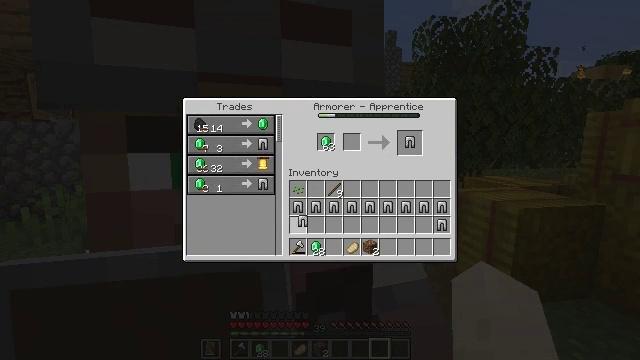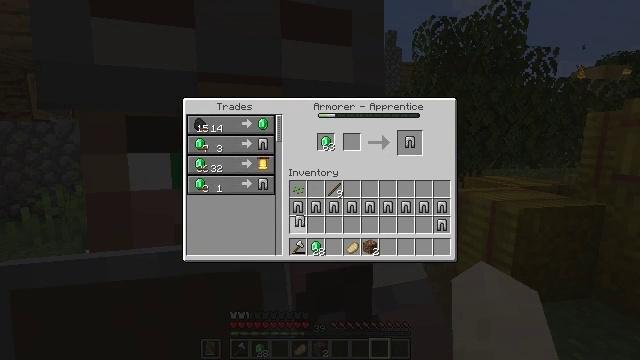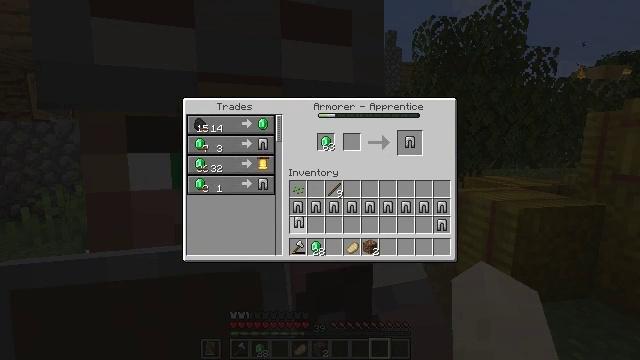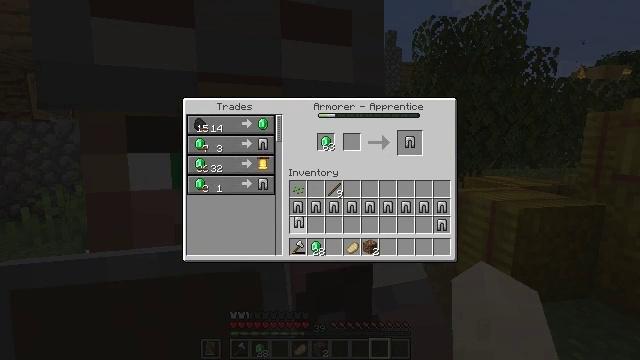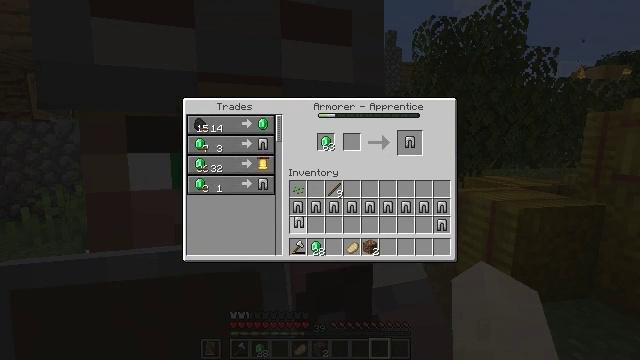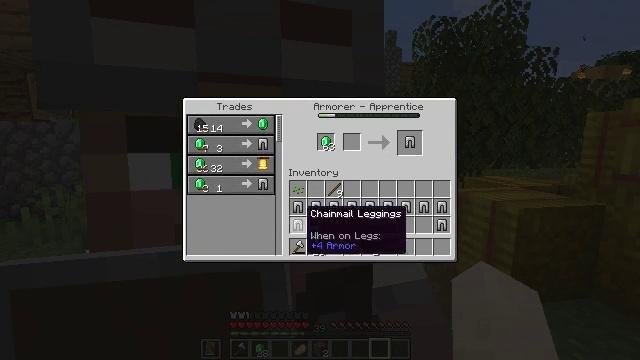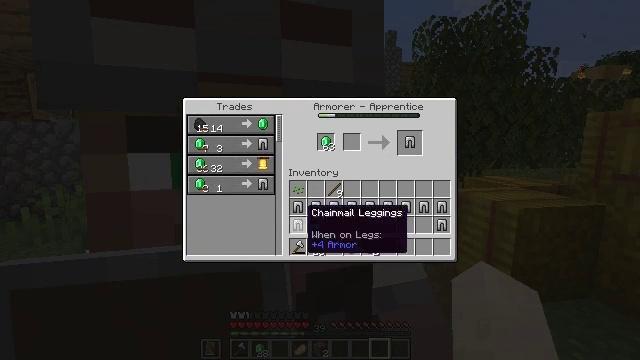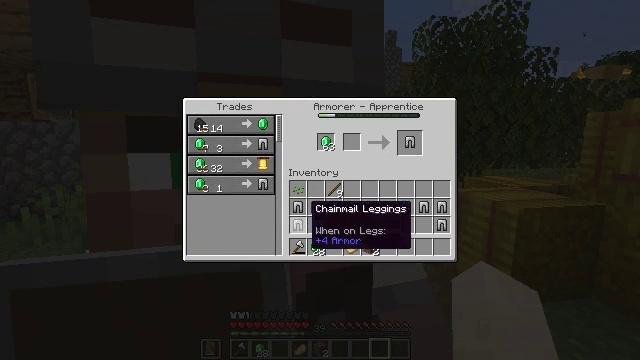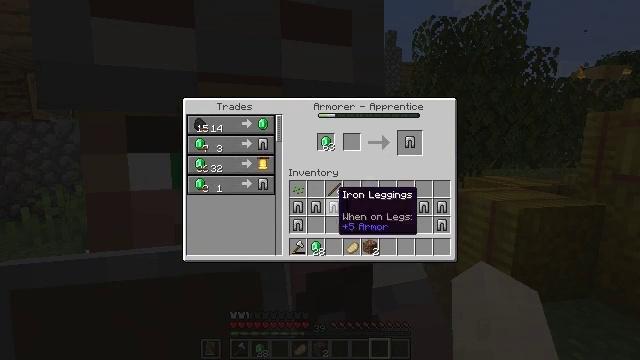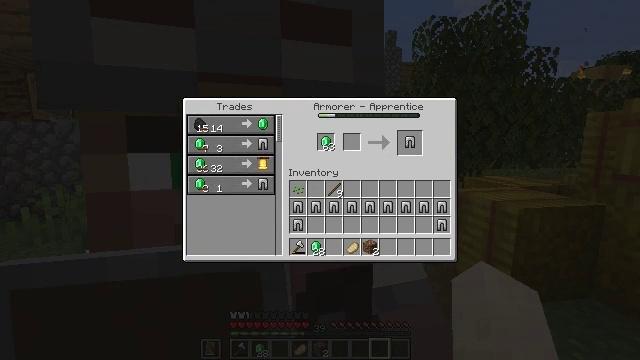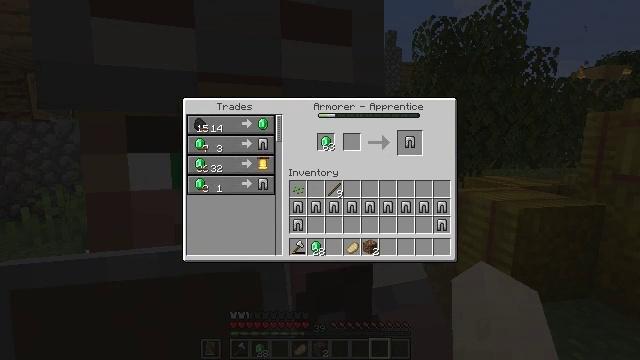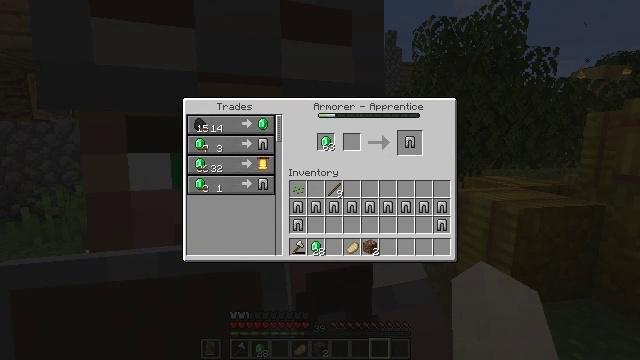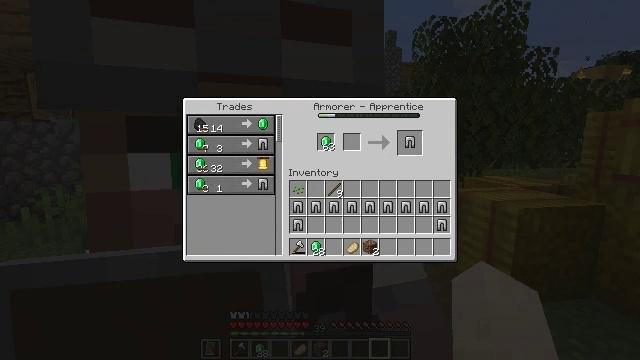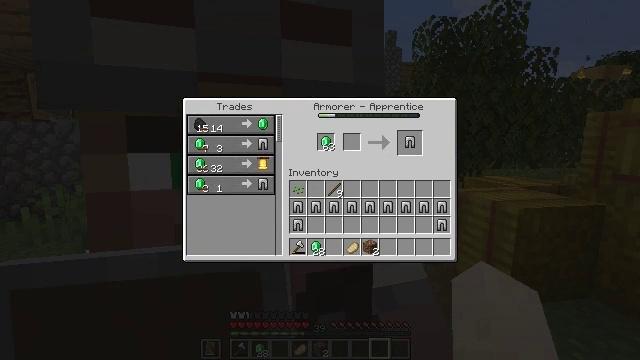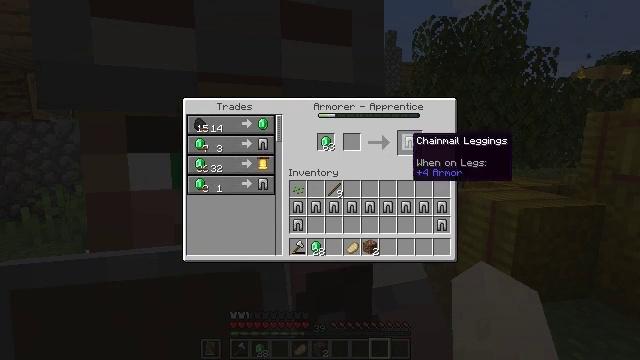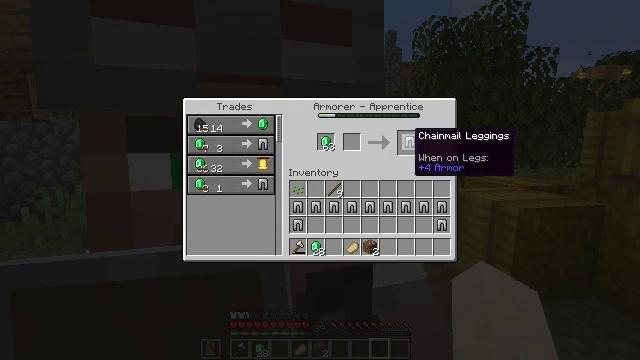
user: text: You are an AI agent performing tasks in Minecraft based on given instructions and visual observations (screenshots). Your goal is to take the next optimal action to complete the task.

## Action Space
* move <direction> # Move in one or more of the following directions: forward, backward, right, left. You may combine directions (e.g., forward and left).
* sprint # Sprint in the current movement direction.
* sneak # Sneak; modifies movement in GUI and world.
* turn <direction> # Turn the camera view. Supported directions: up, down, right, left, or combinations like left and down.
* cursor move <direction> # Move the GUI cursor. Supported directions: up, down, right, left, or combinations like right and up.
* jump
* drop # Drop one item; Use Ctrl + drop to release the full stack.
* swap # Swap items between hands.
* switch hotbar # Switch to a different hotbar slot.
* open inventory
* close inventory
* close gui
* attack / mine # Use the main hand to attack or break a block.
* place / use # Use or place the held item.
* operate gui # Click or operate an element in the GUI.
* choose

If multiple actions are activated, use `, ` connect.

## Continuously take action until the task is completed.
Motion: motion action
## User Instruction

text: Craft a set of chainmail leggings at the crafting table.
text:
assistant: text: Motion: no_op
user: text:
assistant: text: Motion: operate gui
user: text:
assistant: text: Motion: operate gui
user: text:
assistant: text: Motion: operate gui
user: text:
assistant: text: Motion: no_op
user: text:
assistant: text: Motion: no_op
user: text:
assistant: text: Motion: no_op
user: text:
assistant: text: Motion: cursor move right and up
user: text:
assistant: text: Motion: cursor move right and up
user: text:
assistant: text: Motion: cursor move right and up
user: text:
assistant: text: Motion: cursor move right
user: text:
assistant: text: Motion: no_op
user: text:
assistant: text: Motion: no_op
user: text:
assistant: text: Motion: no_op
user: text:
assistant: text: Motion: no_op
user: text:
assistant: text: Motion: operate gui
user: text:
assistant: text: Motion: operate gui
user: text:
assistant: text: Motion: operate gui
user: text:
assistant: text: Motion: no_op
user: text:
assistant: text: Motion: cursor move left and down
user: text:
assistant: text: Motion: cursor move left and down
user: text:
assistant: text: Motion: cursor move left and down
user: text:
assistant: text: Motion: cursor move left
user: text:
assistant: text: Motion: no_op
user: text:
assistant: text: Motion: no_op
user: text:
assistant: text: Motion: no_op
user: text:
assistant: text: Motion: no_op
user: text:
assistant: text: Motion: no_op
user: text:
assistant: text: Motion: operate gui
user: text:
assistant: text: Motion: operate gui